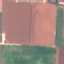
Label: AnnualCrop